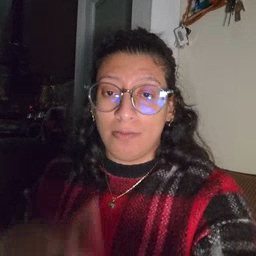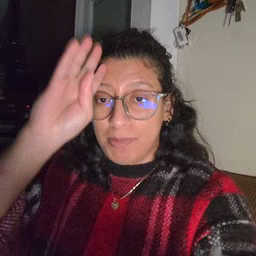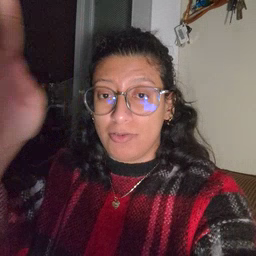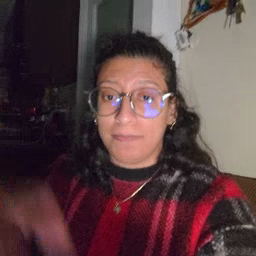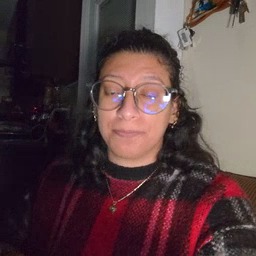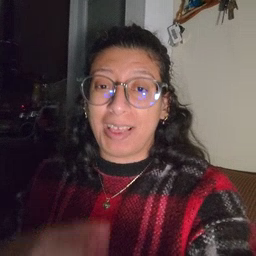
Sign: pretend